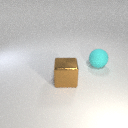
large brown metal cube in front of large cyan rubber sphere